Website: walmart
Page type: address-validator
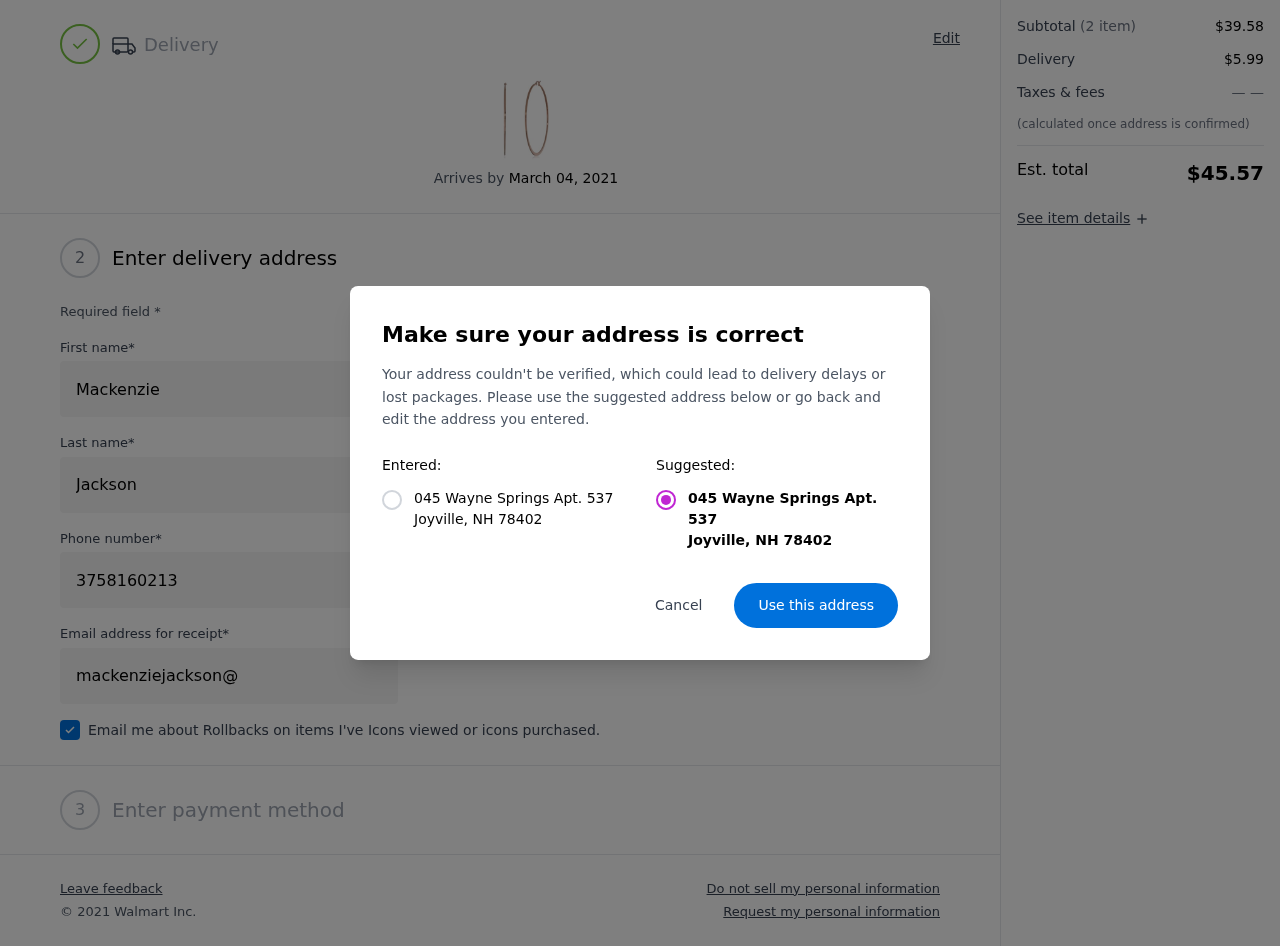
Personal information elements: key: PII_CITY
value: Joyville
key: PII_POSTCODE
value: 78402
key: PII_STATE_ABBR
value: NH
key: PII_STREET
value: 045 Wayne Springs Apt. 537
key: PII_FIRSTNAME
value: Mackenzie
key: PII_LASTNAME
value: Jackson
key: PII_STREET2
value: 7132 Laura Valley
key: PII_PHONE
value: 3758160213
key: PII_EMAIL
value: mackenziejackson@gmail.com
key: PII_POSTCODE_FULL
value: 78402
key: PII_POSTCODE_NUMERIC
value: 78402
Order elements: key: ORDER_DELIVERY_DATE
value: March 04, 2021
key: ORDER_SUBTOTAL
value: $39.58
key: ORDER_SHIPPING_COST
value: $5.99
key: ORDER_TOTAL
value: $45.57